Question:
I am creating a line in ipad as user touch the screen and and drag the finger. Problem is line is creating on every point in by (touchMoved:) we we drag it. But in last it should only one not many. How can I erase or remove last line after created new one? Here is my code:
'''
- (void)touchesMoved:(NSSet *)touches withEvent:(UIEvent *)event {
if(ArrowDraw==YES){
NSLog(@"ArrowDrawing");
if ([[event allTouches]count]==1){
UITouch *touch = [touches anyObject];
CGPoint currentPoint = [touch locationInView:FullImageView];
UIGraphicsBeginImageContext(self.view.frame.size);
[self.tempDrawImage.image drawInRect:CGRectMake(0, 0, self.view.frame.size.width, self.view.frame.size.height)];
CGContextMoveToPoint(UIGraphicsGetCurrentContext(), firstPoint.x, firstPoint.y);
CGContextAddLineToPoint(UIGraphicsGetCurrentContext(), currentPoint.x, currentPoint.y);
CGContextSetLineCap(UIGraphicsGetCurrentContext(), kCGLineCapRound);
CGContextSetLineWidth(UIGraphicsGetCurrentContext(), 1 );
CGContextSetRGBStrokeColor(UIGraphicsGetCurrentContext(), red, green, blue, 1.0);
CGContextSetBlendMode(UIGraphicsGetCurrentContext(),kCGBlendModeNormal);
CGContextStrokePath(UIGraphicsGetCurrentContext());
self.tempDrawImage.image = UIGraphicsGetImageFromCurrentImageContext();
[self.tempDrawImage setAlpha:opacity];
UIGraphicsEndImageContext();
//firstPoint = currentPoint;
NSLog(@"TouchMoving x=%f y=%f",firstPoint.x,firstPoint.y);
}
UIGraphicsBeginImageContext(self.FullImageView.frame.size);
[self.FullImageView.image drawInRect:CGRectMake(0, 0, self.view.frame.size.width, self.view.frame.size.height) blendMode:kCGBlendModeNormal alpha:1.0];
[self.tempDrawImage.image drawInRect:CGRectMake(0, 0, self.view.frame.size.width, self.view.frame.size.height) blendMode:kCGBlendModeNormal alpha:opacity];
self.FullImageView.image = UIGraphicsGetImageFromCurrentImageContext();
UIGraphicsEndImageContext();
self.tempDrawImage.hidden=YES;
}
}
'''
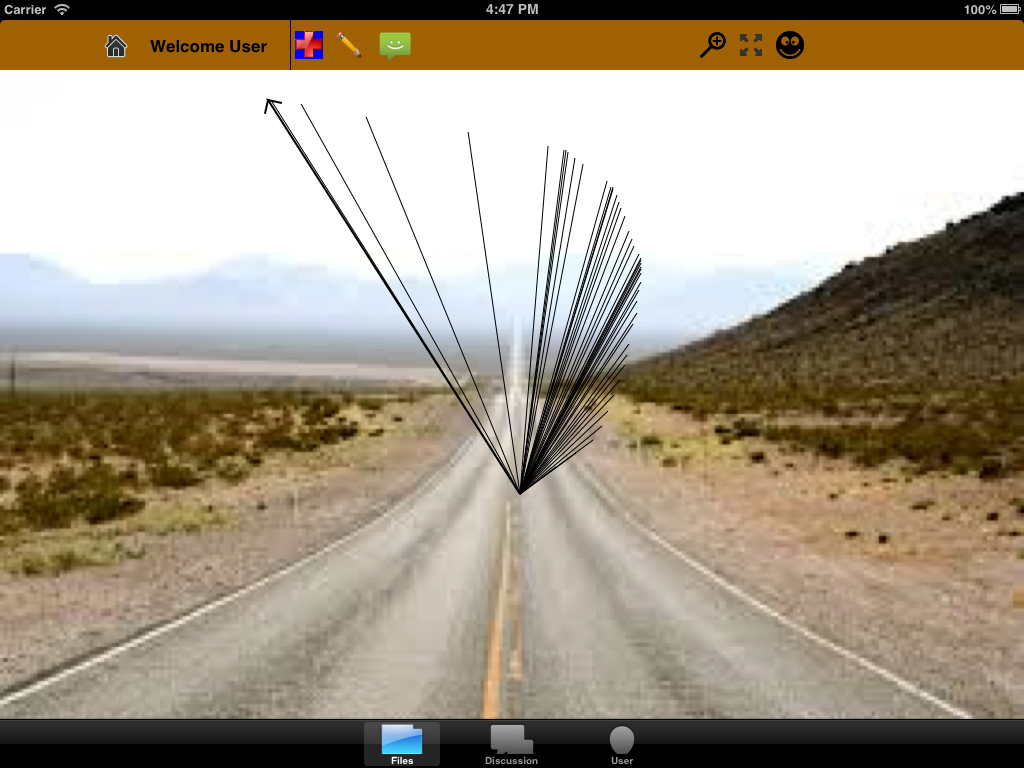
Answer: The key is to not update the image, but rather just draw the arrow on top of the image. Then replace the arrow with another as the 'touchesMoved' come in.
For example, I might use the QuartzCore.framework by adding it to your target's "Link Binary With Libraries" and add the following line to the start of your .m:
'''
#import <QuartzCore/QuartzCore.h>
'''
Then you can define a new ivar for your 'CAShapeLayer':
'''
CAShapeLayer *shapeLayer;
'''
Finally, then update your 'touchesMoved' to something like:
'''
- (void)touchesMoved:(NSSet *)touches withEvent:(UIEvent *)event
{
if (ArrowDraw==YES){
if ([[event allTouches]count]==1) {
UITouch *touch = [touches anyObject];
CGPoint currentPoint = [touch locationInView:FullImageView];
if (!shapeLayer)
{
shapeLayer = [CAShapeLayer layer];
shapeLayer.lineWidth = 1;
shapeLayer.strokeColor = [[UIColor blackColor] CGColor];
shapeLayer.fillColor = [[UIColor clearColor] CGColor];
[FullImageView.layer addSublayer:shapeLayer];
}
UIBezierPath *path = [UIBezierPath bezierPath];
[path moveToPoint:firstPoint];
[path addLineToPoint:currentPoint];
shapeLayer.path = [path CGPath];
}
}
}
'''
You can modify that 'UIBezierPath' to include the arrowhead if you need that, too, for example:
'''
- (void)touchesMoved:(NSSet *)touches withEvent:(UIEvent *)event
{
if (ArrowDraw==YES){
if ([[event allTouches]count]==1) {
UITouch *touch = [touches anyObject];
CGPoint currentPoint = [touch locationInView:FullImageView];
if (!shapeLayer) {
[self createShapeLayer];
}
shapeLayer.path = [[self arrowPathFrom:firstPoint to:currentPoint arrowheadSize:10.0] CGPath];
}
}
}
- (void)createShapeLayer
{
shapeLayer = [CAShapeLayer layer];
shapeLayer.lineWidth = 1;
shapeLayer.strokeColor = [[UIColor blackColor] CGColor];
shapeLayer.fillColor = [[UIColor clearColor] CGColor];
[FullImageView.layer addSublayer:shapeLayer];
}
- (UIBezierPath *)arrowPathFrom:(CGPoint)start to:(CGPoint)end arrowheadSize:(CGFloat)arrowheadSize
{
UIBezierPath *path = [UIBezierPath bezierPath];
[path moveToPoint:start];
[path addLineToPoint:end];
// add arrowhead
CGFloat angle = atan2(end.y - start.y, end.x - start.x) + M_PI * 3.0 / 4.0;
[path addLineToPoint:CGPointMake(cos(angle) * arrowheadSize + end.x, sin(angle) * arrowheadSize + end.y)];
[path addLineToPoint:end];
angle = atan2(end.y - start.y, end.x - start.x) - M_PI * 3.0 / 4.0;
[path addLineToPoint:CGPointMake(cos(angle) * arrowheadSize + end.x, sin(angle) * arrowheadSize + end.y)];
[path addLineToPoint:end];
return path;
}
'''